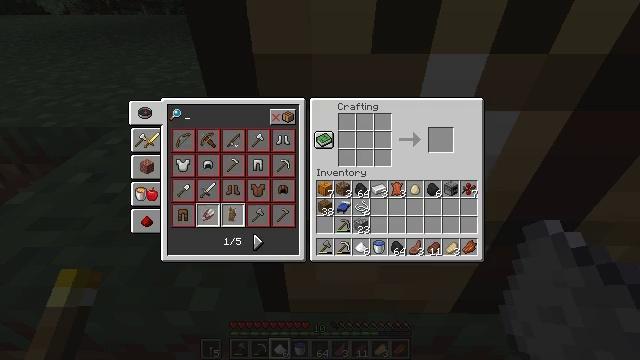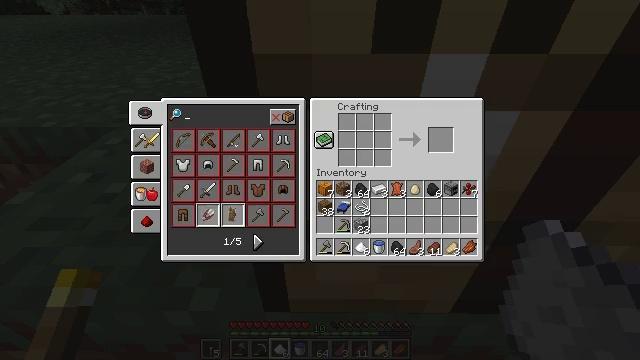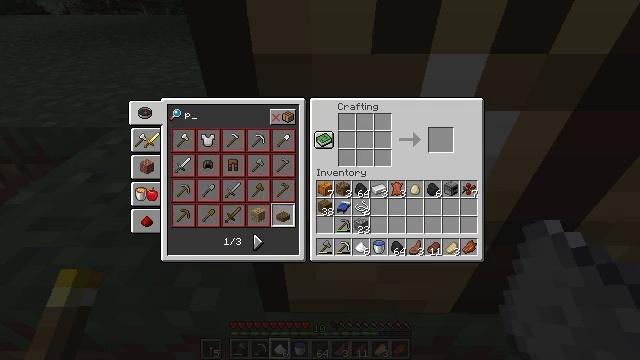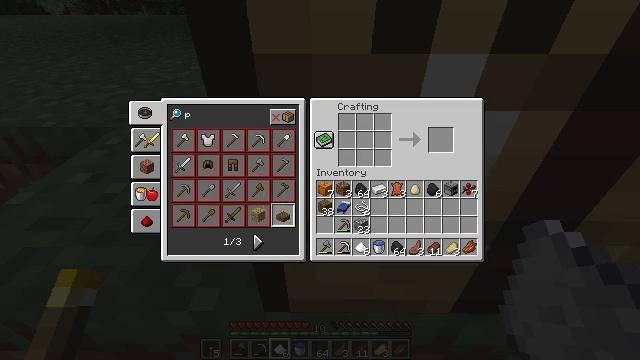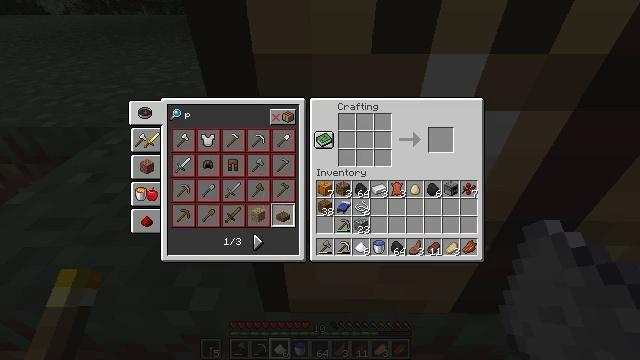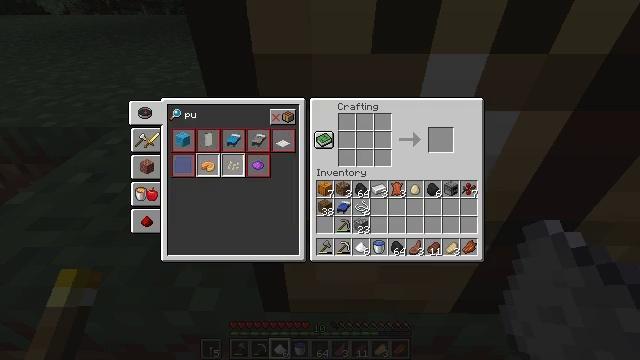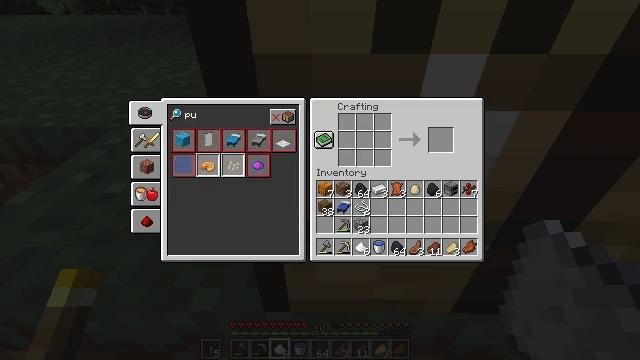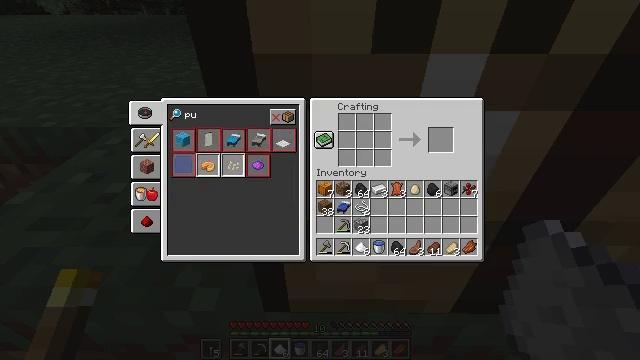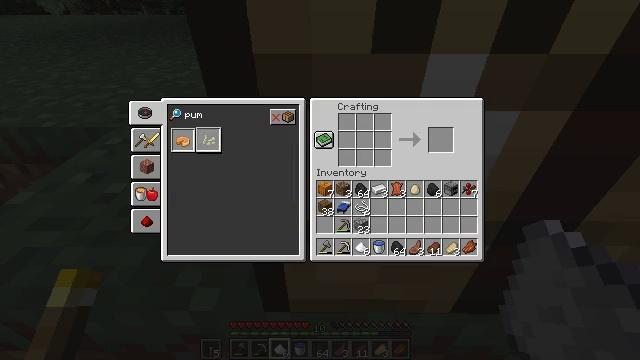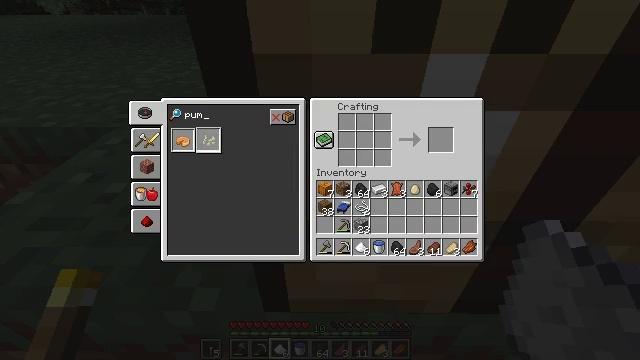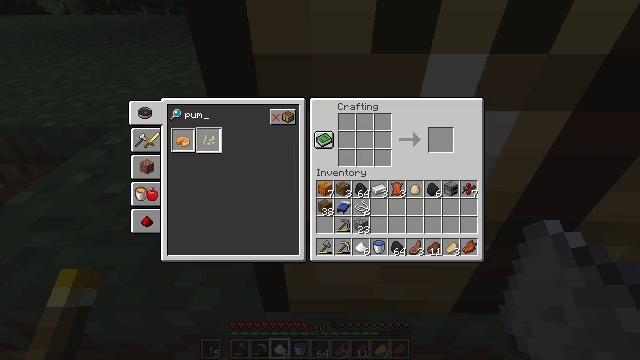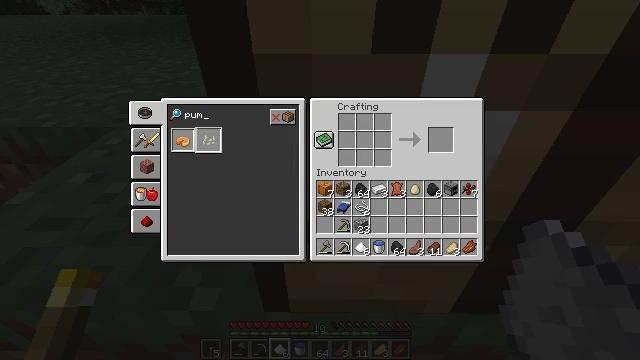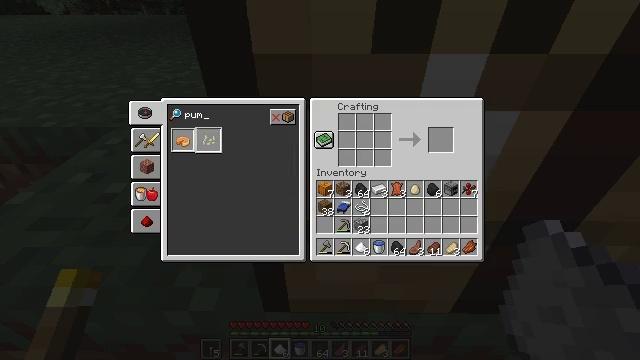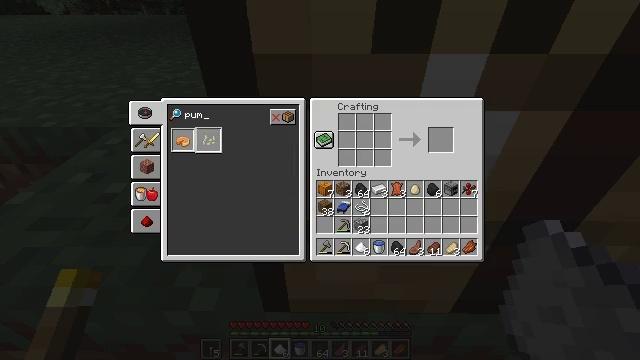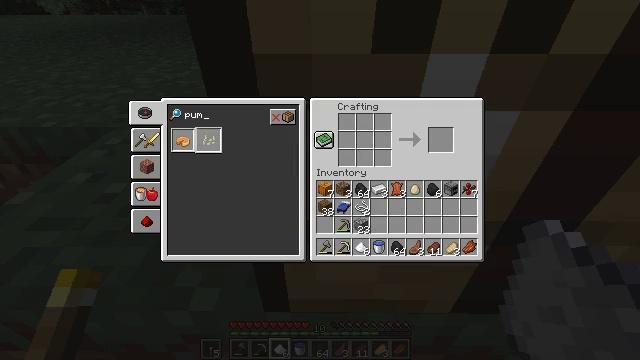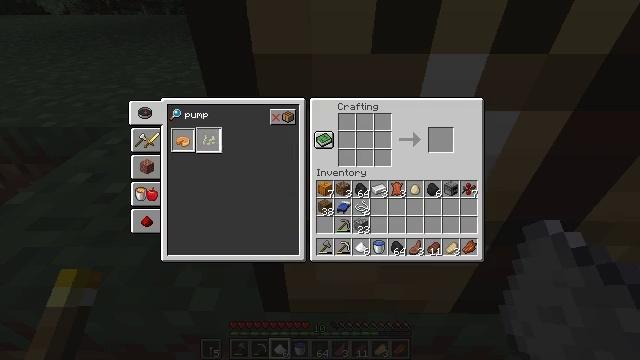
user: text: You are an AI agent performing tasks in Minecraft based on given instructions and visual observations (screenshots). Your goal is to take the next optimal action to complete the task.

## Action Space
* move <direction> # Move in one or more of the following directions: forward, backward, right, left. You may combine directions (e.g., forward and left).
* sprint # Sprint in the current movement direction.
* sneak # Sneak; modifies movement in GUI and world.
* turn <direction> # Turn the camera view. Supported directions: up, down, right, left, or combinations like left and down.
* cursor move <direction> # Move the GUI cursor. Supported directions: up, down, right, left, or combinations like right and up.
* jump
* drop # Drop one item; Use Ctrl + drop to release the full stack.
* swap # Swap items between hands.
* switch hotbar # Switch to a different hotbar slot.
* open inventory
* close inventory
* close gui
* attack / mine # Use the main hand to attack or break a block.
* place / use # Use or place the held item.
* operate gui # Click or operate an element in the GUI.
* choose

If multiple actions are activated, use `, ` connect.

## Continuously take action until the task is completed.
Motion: motion action
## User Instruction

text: Open a crafting table to make a pumpkin pie.
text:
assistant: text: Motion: no_op
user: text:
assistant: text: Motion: no_op
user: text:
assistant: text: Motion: no_op
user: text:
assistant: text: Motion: no_op
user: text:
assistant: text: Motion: no_op
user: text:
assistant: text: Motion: no_op
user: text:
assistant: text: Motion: no_op
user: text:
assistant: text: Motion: no_op
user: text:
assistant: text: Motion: no_op
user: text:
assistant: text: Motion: no_op
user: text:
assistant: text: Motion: no_op
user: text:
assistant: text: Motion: no_op
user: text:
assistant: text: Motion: no_op
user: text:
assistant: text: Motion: no_op
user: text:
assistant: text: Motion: no_op
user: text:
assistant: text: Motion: no_op
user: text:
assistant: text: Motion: no_op
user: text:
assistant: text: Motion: no_op
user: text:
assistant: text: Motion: no_op
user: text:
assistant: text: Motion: no_op
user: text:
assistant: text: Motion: no_op
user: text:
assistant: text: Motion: no_op
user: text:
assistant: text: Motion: no_op
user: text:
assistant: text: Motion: no_op
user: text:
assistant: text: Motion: no_op
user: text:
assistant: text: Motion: no_op
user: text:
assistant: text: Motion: no_op
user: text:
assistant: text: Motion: no_op
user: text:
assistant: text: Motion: no_op
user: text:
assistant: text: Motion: no_op